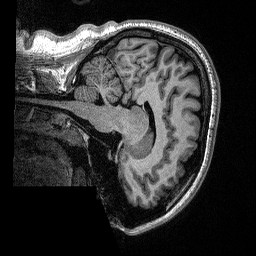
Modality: T1w
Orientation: sagittal
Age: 25
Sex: male
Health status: healthy
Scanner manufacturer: siemens
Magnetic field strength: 1.5 T
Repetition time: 2.73 s
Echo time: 0.00357 s